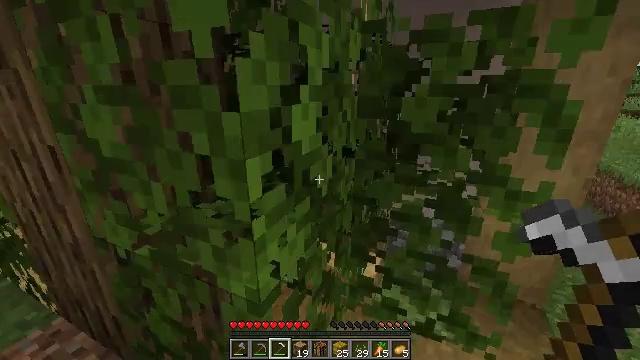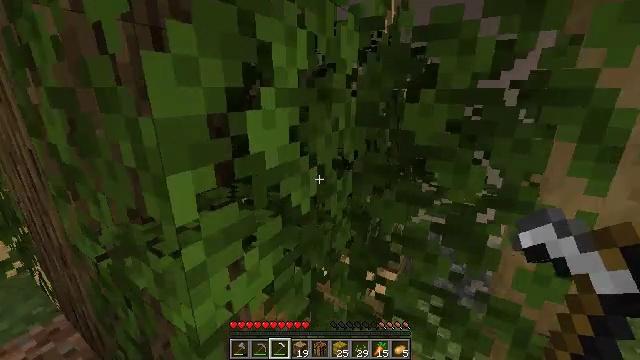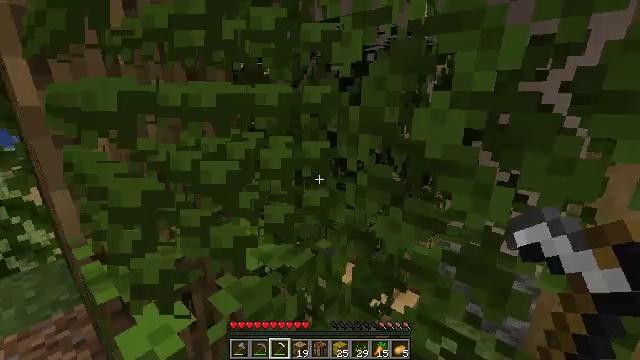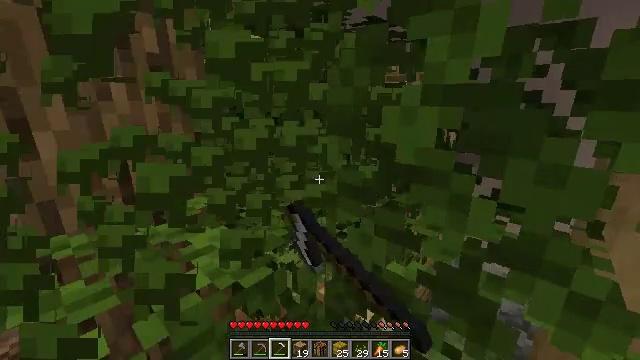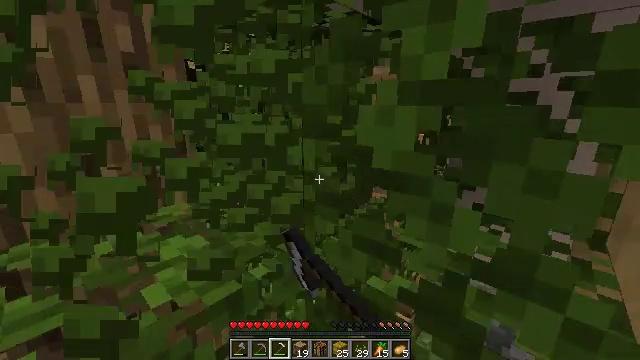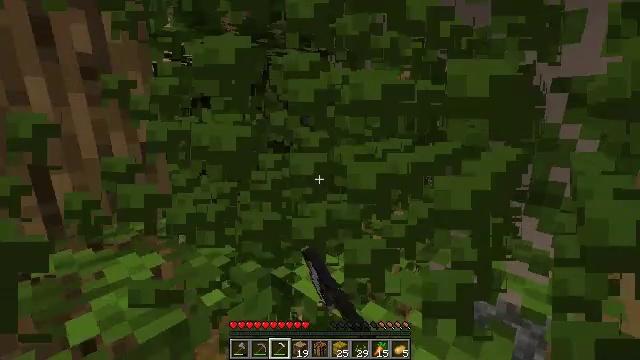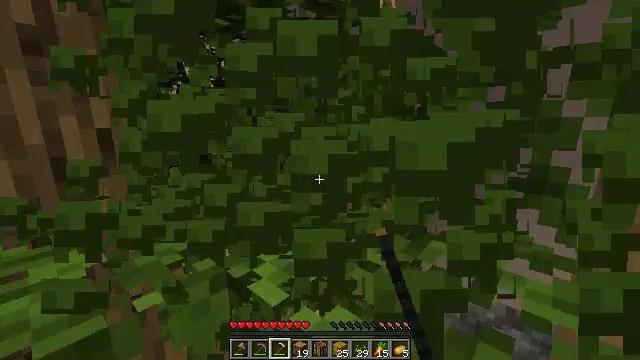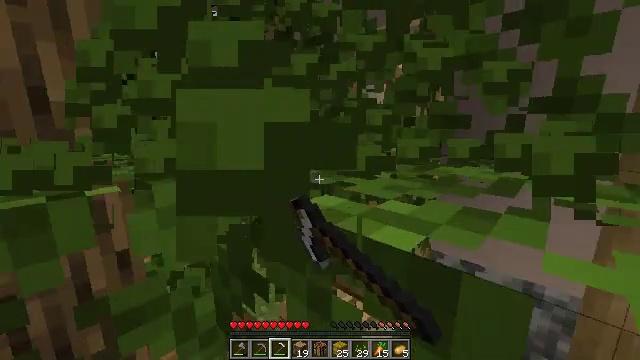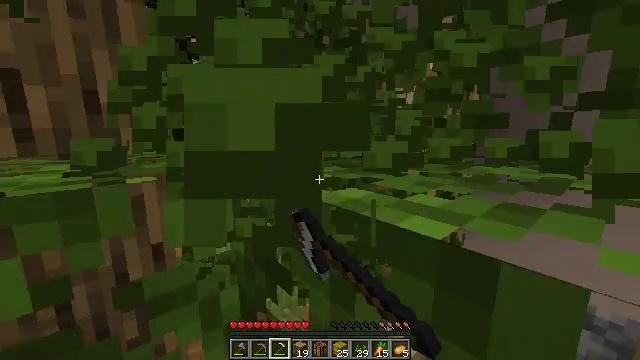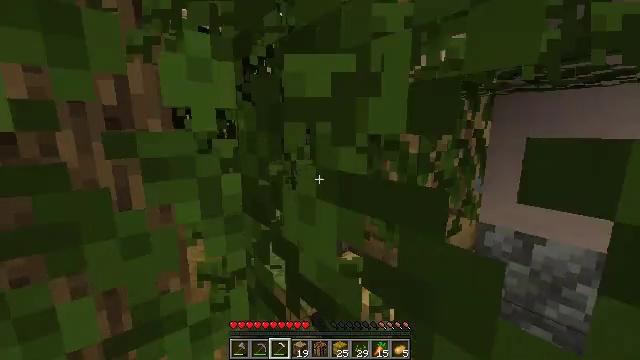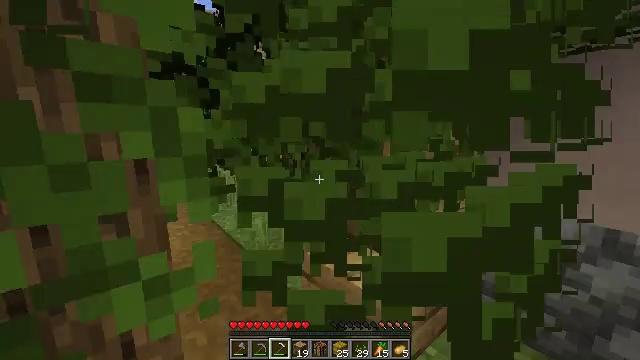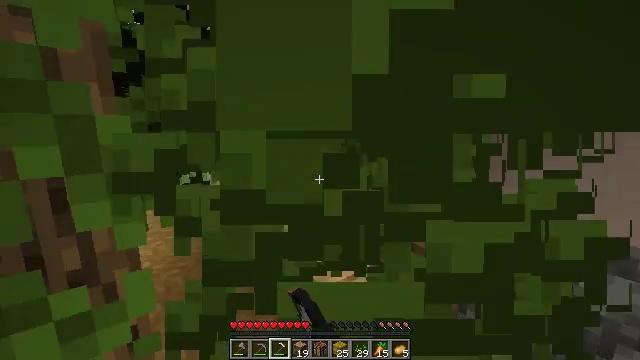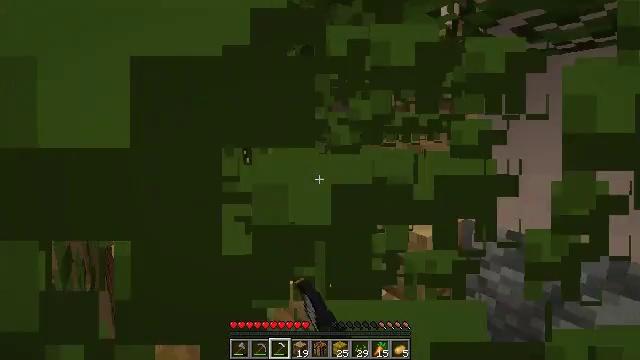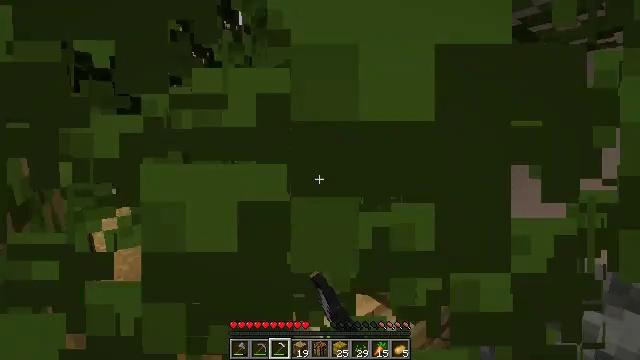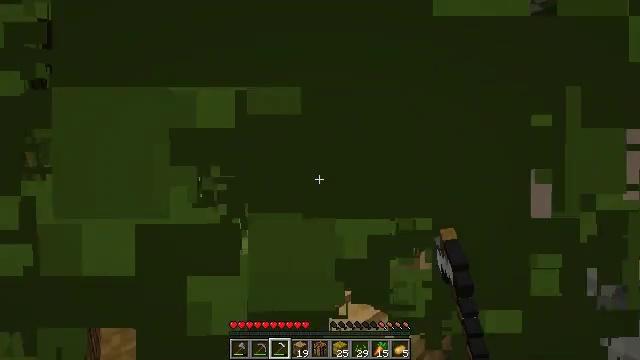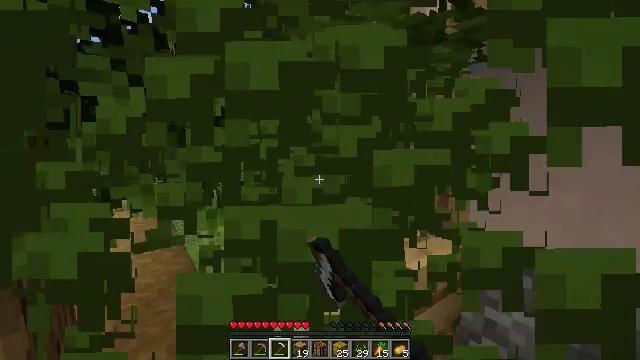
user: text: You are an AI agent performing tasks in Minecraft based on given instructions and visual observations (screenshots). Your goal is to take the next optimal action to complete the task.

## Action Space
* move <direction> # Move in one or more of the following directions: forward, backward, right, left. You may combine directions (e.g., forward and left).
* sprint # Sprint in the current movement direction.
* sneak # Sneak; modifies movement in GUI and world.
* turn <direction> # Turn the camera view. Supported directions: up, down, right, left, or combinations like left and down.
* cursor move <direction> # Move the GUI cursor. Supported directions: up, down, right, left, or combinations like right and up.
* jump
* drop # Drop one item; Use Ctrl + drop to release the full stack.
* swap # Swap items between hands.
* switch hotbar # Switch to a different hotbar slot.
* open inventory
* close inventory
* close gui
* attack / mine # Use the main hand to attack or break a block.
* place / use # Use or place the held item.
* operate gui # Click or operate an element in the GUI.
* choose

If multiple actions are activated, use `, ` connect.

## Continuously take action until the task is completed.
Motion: motion action
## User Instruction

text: Remove oak leaves from branches.
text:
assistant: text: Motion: move forward and move right, turn left and up
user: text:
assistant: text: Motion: move forward and move right, turn left, attack / mine
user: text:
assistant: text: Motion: move forward and move right, turn left, attack / mine
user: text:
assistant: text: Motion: move forward and move right, turn up, attack / mine
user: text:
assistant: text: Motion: move forward and move right, turn up, attack / mine
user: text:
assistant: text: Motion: move forward and move right, attack / mine
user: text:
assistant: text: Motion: move forward and move right, turn left, attack / mine
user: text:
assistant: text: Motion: move forward and move right, turn left and up, attack / mine
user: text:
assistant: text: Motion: move forward and move right, turn left, attack / mine
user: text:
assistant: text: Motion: move forward and move right, attack / mine
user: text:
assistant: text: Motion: move forward and move right, attack / mine
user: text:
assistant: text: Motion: move forward and move right, attack / mine
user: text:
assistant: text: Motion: move forward and move right, attack / mine
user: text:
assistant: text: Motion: move forward and move right, attack / mine
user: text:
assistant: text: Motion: move forward and move right, turn left and up, attack / mine
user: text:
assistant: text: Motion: move forward and move right, turn left and up, attack / mine
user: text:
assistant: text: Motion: move right, turn left and up, attack / mine
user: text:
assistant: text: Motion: move right, turn left and up, attack / mine
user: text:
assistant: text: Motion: turn left and up, attack / mine
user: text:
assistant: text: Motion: turn left and up, attack / mine
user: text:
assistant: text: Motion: turn right and up, attack / mine
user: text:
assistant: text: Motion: turn right and up, attack / mine
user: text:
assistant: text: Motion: turn right and up, attack / mine
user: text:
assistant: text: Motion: turn up, attack / mine
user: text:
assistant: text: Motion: turn right and up, attack / mine
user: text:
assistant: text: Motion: turn up, attack / mine
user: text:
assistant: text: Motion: turn left and up, attack / mine
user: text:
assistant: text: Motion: turn left and up, attack / mine
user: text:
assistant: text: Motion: turn left, attack / mine
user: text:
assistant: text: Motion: turn left and down, attack / mine